Question: I am using markdown to write my text, so I do not have control over the HTML elements. Therefore, this is given:
'''
<h2>Headline</h2>
<p>A paragraph</p> // standard bottom-margin to next <p>
<p>Another paragraph</p> // double bottom-margin should apply here because the next element is h2
<h2>Another Headline</h2>
<p>And another paragraph</p> standard bottom-margin to next <p>
'''
Is there a css-related approach --- or any at all --- to apply a larger margin between '<p>' and the next '<h2>' than between all the other '<p>' to '<p>' transitions?
I'd like to explicitly control those '<p>'s that come before a new '<h2>', but not any other.
I'm using 'float' so that a simple '<h2>' 'top-margin' does not help.
This is what my site looks like:

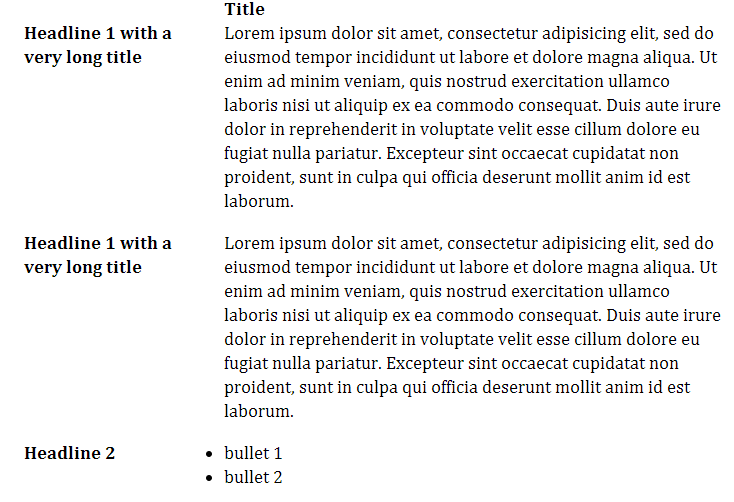
Answer: How about the sibling selector?
'''
h2+p {/*your styles here*/}
'''
Reference: <URL>